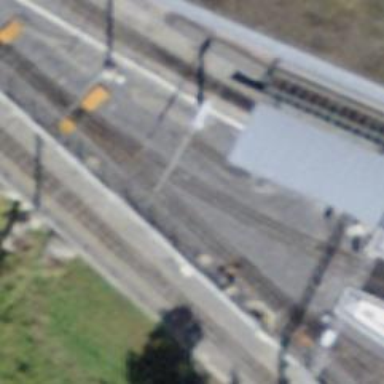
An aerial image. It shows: Electrified contact line.